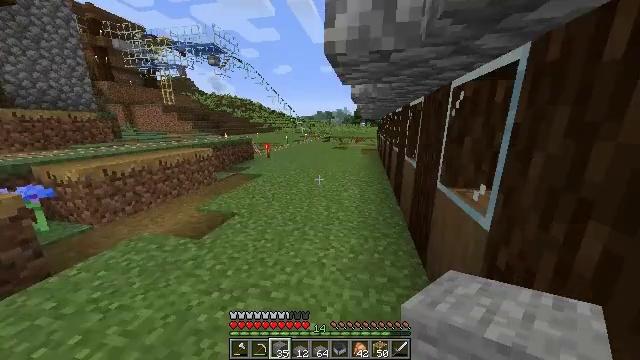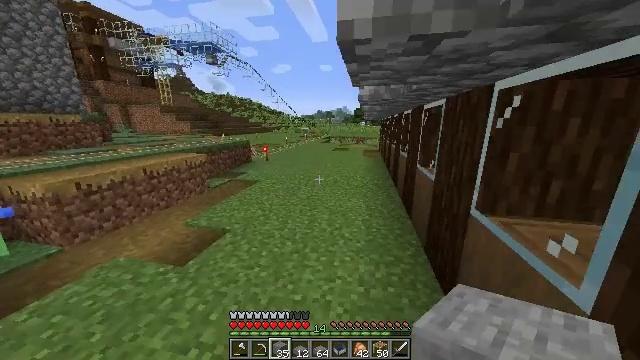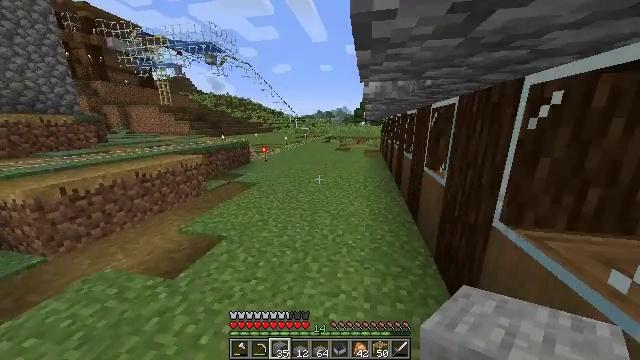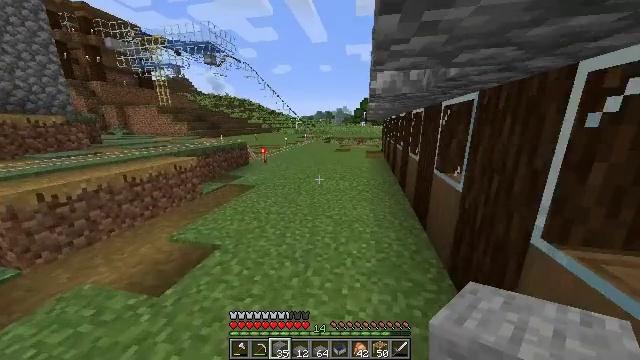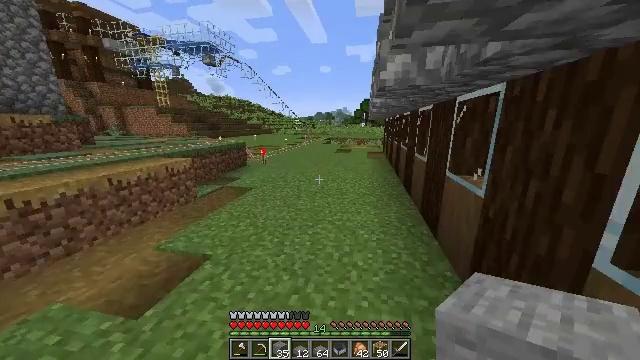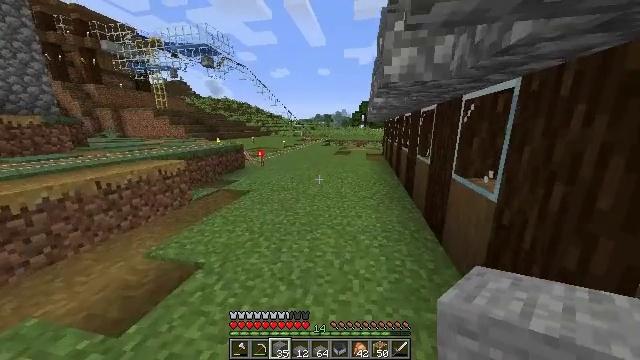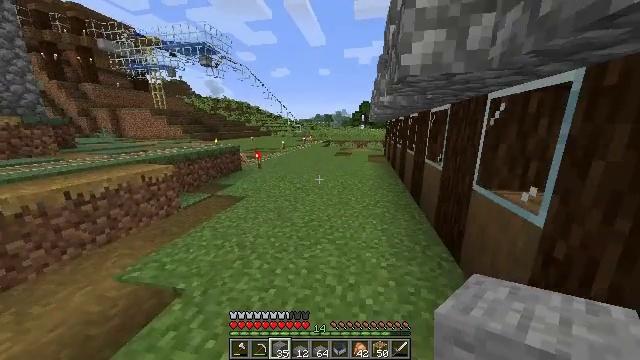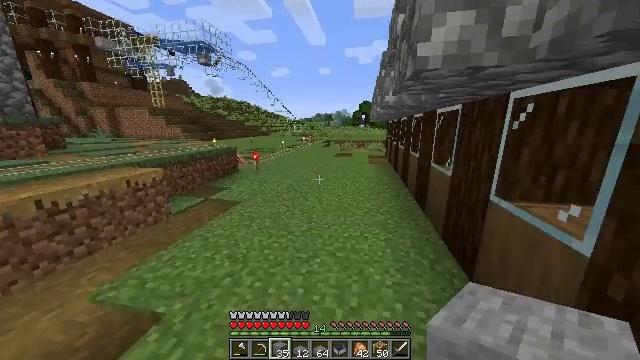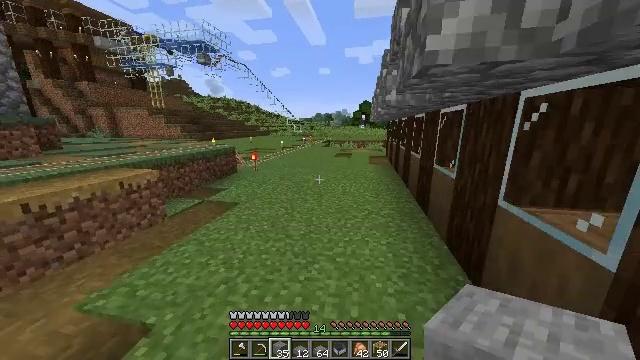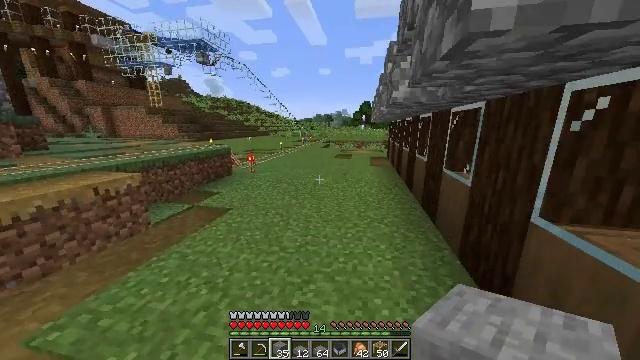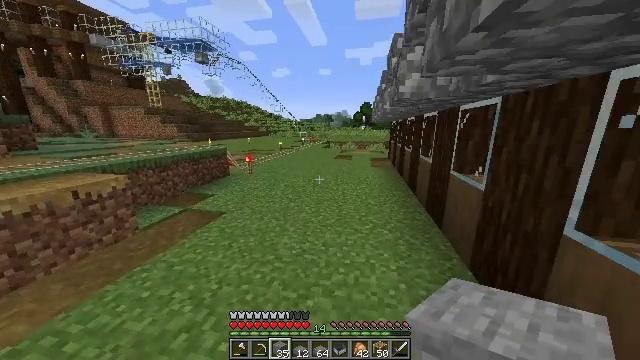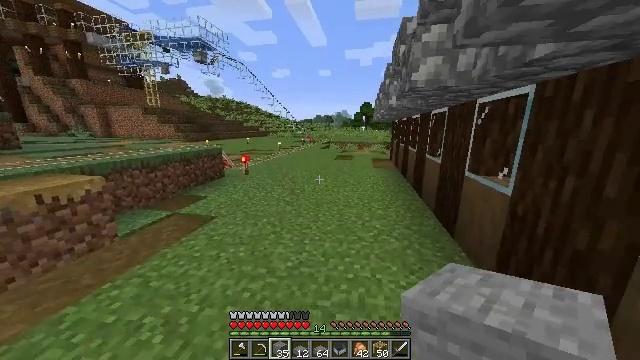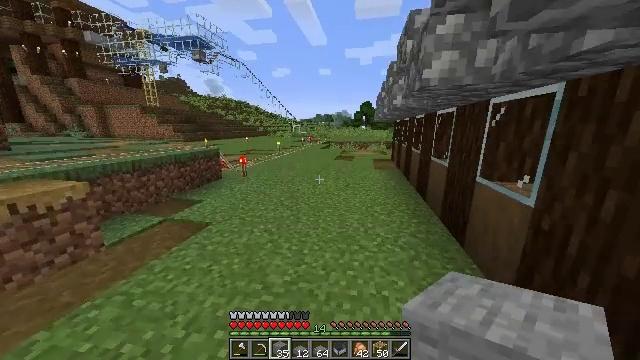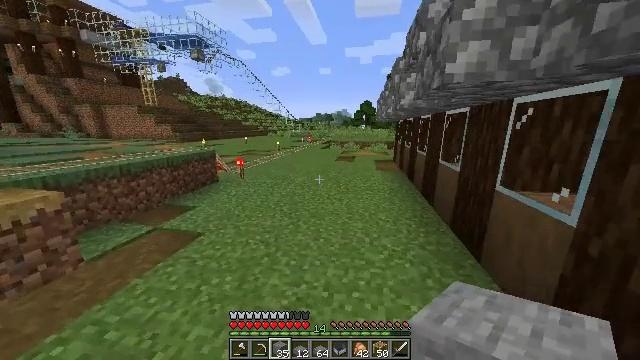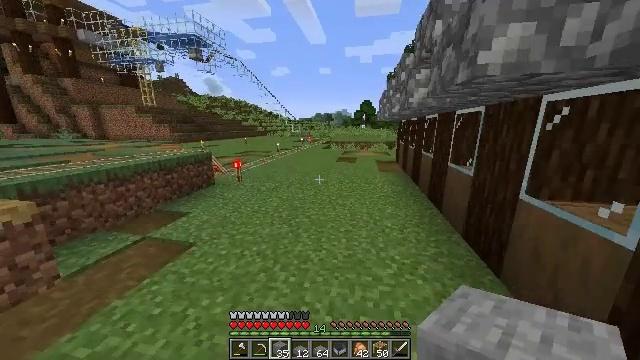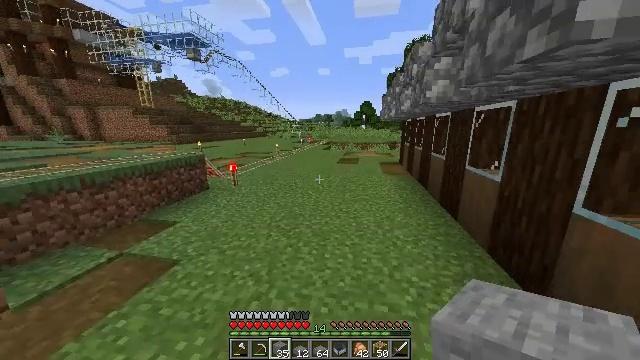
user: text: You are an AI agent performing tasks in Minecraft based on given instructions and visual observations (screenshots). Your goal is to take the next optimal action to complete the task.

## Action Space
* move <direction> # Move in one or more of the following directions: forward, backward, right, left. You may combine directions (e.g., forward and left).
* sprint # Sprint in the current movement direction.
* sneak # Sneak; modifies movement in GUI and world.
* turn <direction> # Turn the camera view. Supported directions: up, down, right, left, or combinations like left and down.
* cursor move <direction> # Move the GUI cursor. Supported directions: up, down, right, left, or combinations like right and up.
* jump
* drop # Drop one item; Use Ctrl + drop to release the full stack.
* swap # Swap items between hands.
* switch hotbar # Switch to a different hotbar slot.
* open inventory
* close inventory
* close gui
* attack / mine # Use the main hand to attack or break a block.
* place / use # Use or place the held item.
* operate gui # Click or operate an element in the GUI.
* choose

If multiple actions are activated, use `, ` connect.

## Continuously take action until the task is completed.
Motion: motion action
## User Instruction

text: Recycle the rail from an abandoned track.
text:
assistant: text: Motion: move forward, sprint
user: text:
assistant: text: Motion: move forward, sprint
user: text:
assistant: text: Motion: move forward, sprint
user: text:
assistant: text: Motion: move forward, sprint
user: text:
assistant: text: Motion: move forward, sprint
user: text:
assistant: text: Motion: move forward
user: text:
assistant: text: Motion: move forward
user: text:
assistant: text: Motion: move forward
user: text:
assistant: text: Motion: move forward
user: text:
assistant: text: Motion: move forward
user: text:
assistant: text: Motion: move forward
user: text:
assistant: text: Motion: move forward
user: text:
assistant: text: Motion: move forward
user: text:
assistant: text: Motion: move forward
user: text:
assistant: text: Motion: move forward
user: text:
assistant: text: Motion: move forward
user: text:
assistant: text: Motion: move forward
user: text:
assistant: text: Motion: move forward
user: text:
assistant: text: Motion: move forward
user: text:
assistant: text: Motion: move forward
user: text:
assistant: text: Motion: move forward
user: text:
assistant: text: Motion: move forward
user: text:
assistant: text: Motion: move forward
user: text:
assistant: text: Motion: move forward
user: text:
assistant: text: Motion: move forward, sprint
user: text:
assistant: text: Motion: move forward, sprint
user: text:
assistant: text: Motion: move forward, sprint
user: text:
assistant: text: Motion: move forward, sprint
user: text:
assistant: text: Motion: move forward
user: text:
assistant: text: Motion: move forward